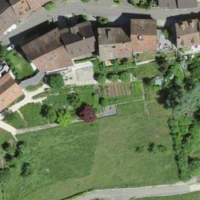
EUNIS habitat code: 24
Species observed at this site:
Grus grus